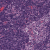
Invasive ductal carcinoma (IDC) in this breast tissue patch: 0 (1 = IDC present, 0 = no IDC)